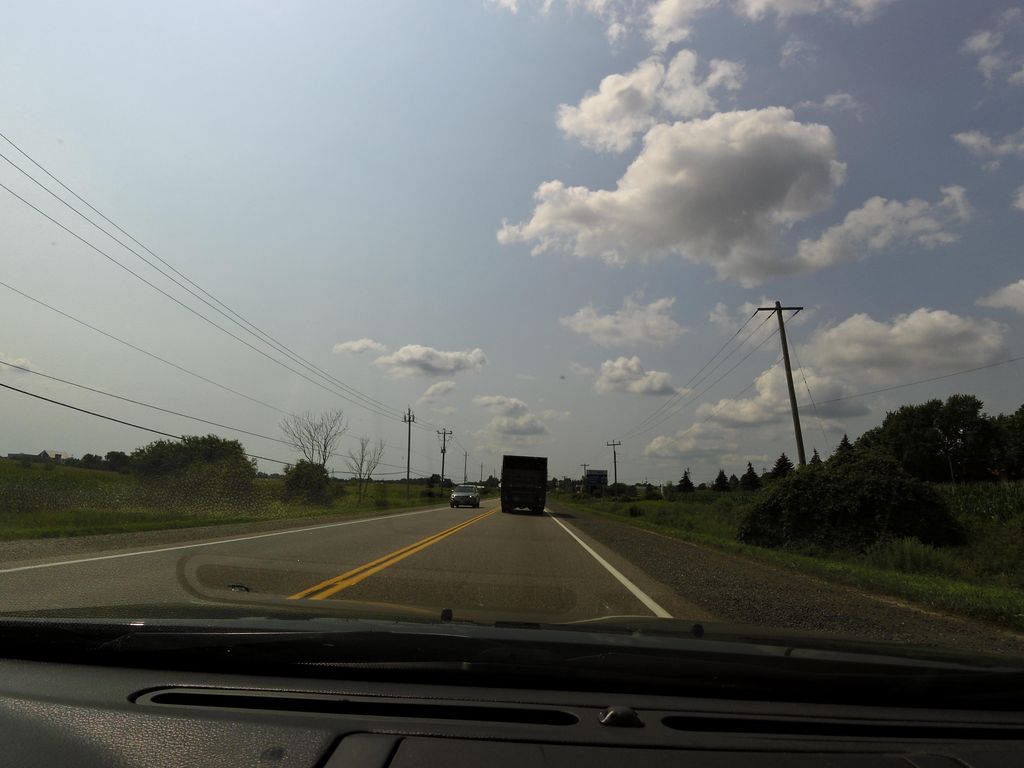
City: hamilton